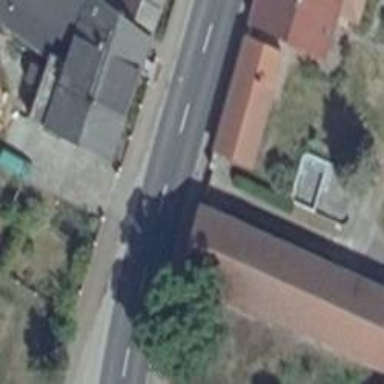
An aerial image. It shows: Primary road with asphalt surface.